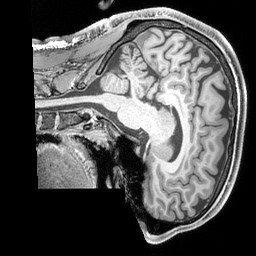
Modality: T1w
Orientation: sagittal
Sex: male
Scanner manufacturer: siemens
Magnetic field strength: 3 T
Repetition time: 2.3 s
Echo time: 0.00226 s